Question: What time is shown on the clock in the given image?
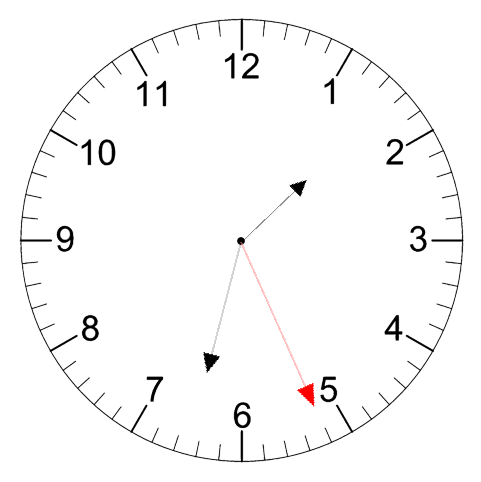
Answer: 01:32:26